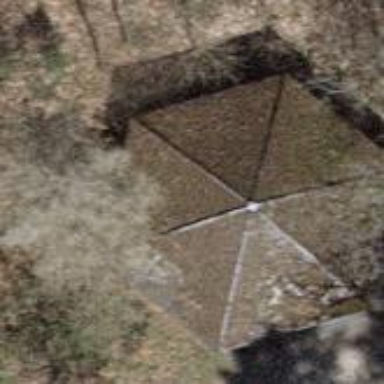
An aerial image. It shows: Shelter building.